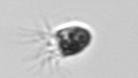
Label: Balanion